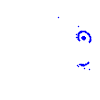
Particle: pion